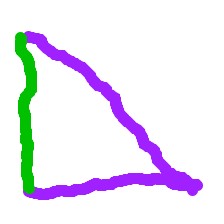
Shape: triangle